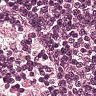
Metastatic tissue present: no